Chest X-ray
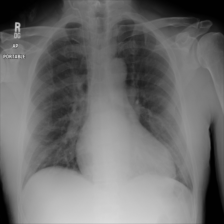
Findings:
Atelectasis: negative
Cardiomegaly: negative
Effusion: negative
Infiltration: negative
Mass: negative
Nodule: negative
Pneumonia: negative
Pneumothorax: negative
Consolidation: negative
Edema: negative
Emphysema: negative
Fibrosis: negative
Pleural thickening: negative
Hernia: negative